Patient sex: M
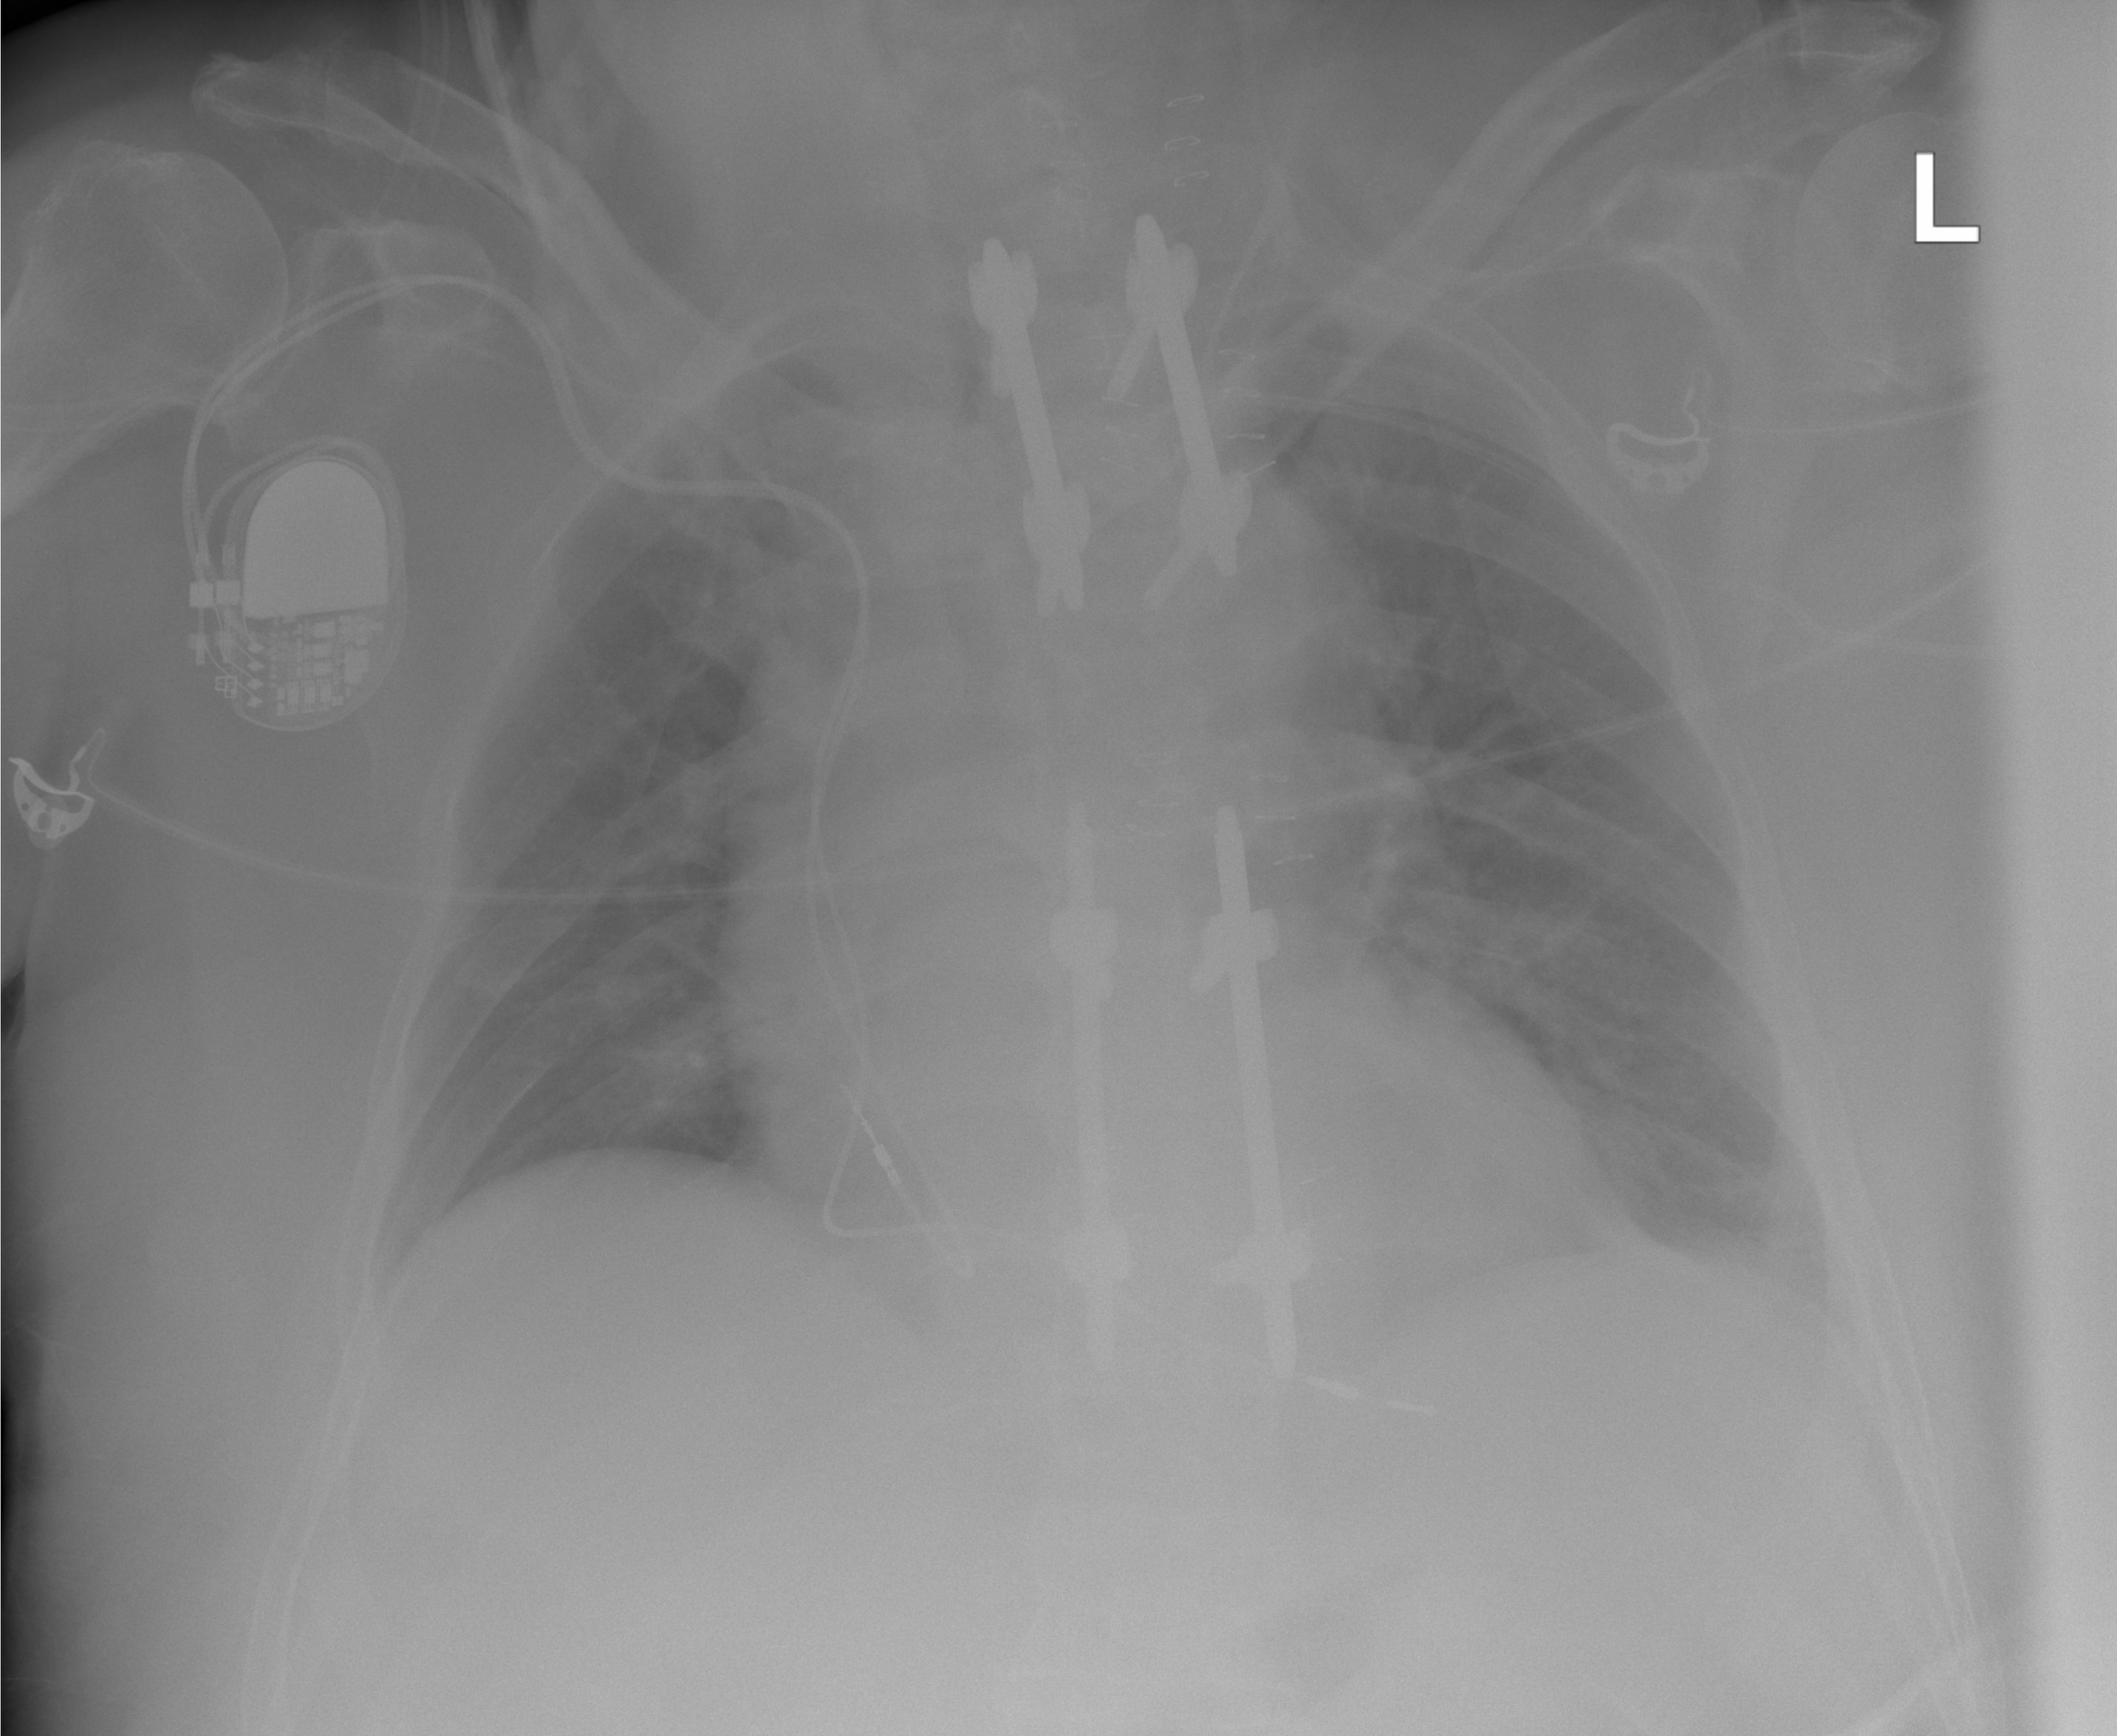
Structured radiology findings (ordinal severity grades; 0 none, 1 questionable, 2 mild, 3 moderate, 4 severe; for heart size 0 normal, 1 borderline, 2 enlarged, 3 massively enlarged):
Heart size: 1
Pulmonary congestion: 2
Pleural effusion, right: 0
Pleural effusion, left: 0
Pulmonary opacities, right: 0
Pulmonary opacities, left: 0
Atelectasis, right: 0
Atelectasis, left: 2